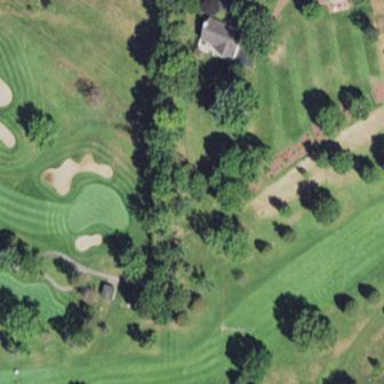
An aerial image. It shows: Grassy golf fairway.